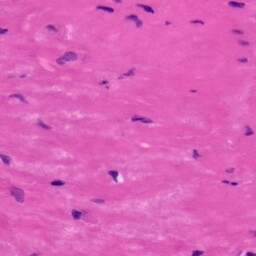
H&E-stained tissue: Tonsil